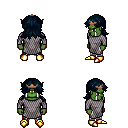
a pixel art fantasy rpg character, male body template, orc, green skin, chain mail, white pants, raven loose hair, bronze tiara, gold boots, four views (front, back, left, right), 2x2 character sprite sheet, small pixel art, hard edges, no anti-aliasing